Question: First GPT?
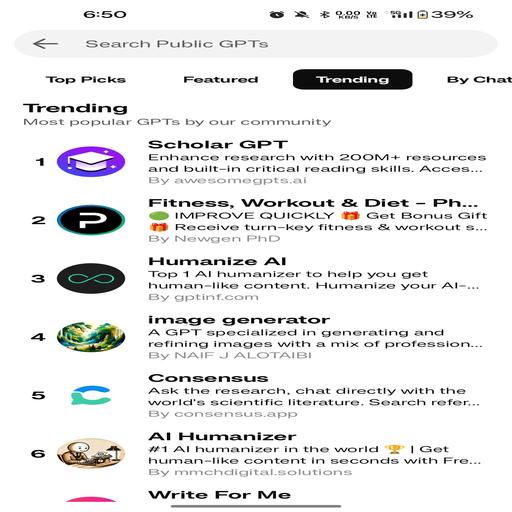
Answer: Scholar GPT